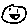
Label: smiley face